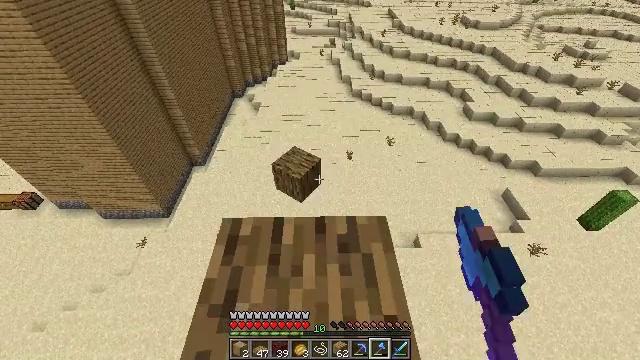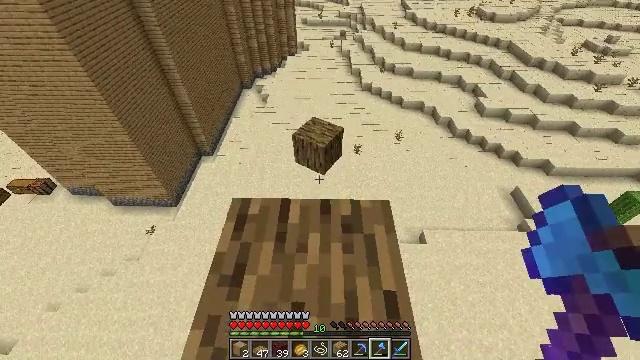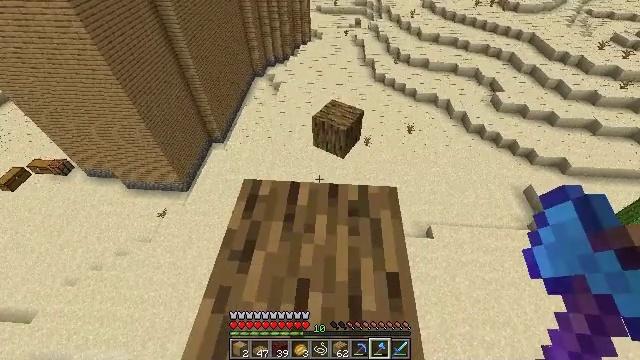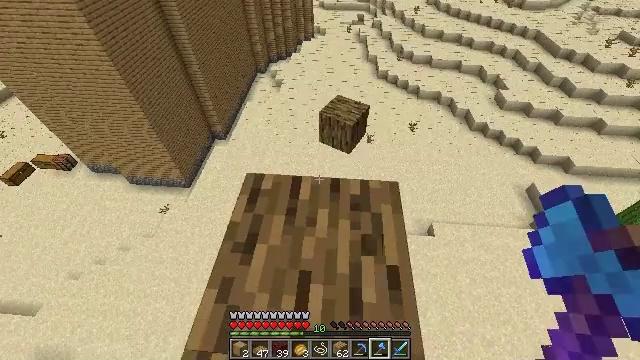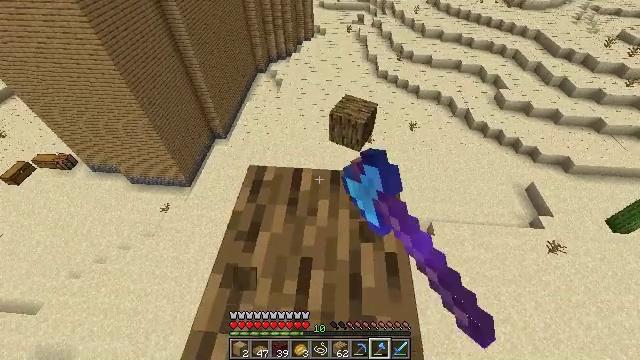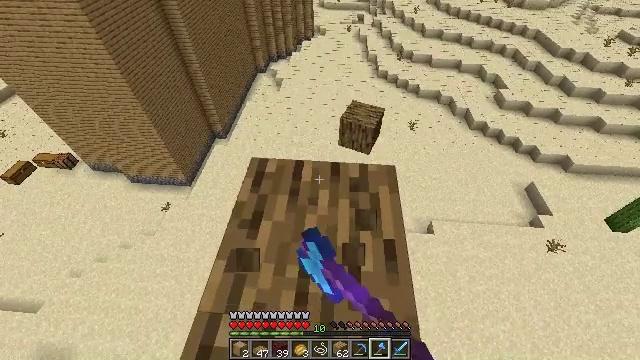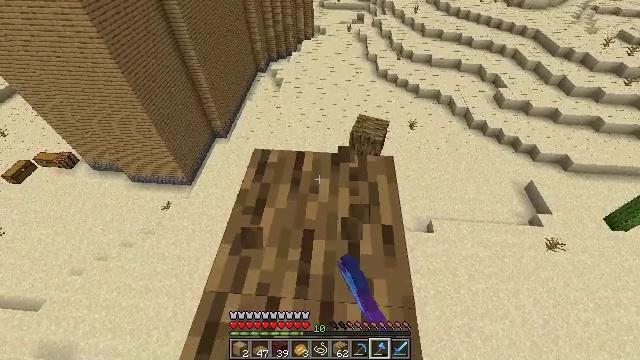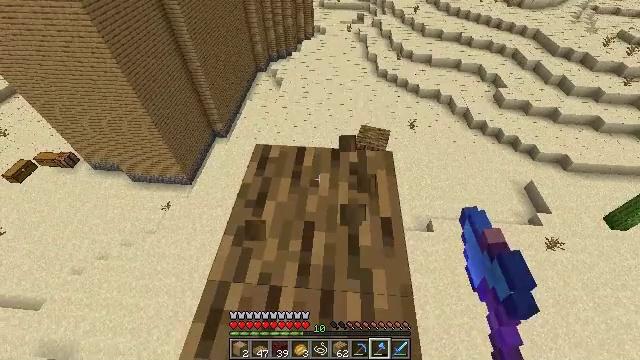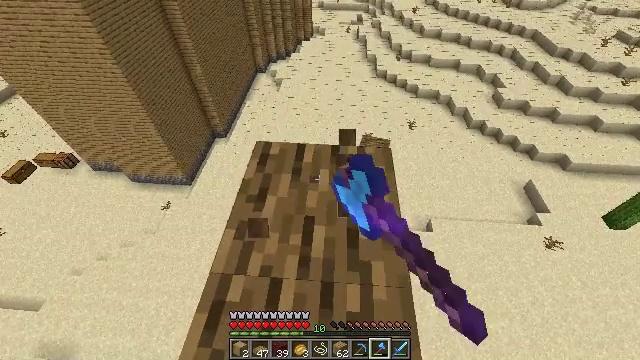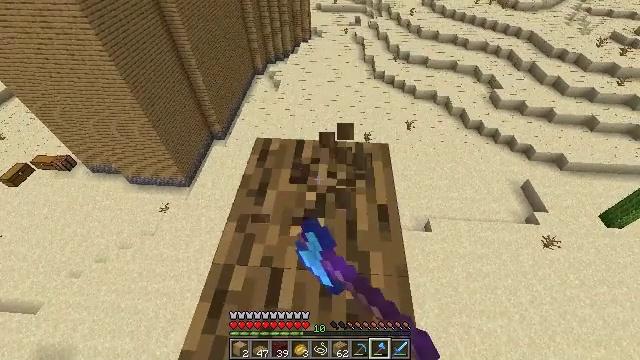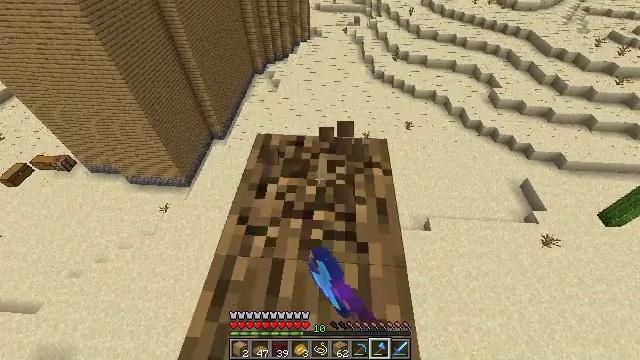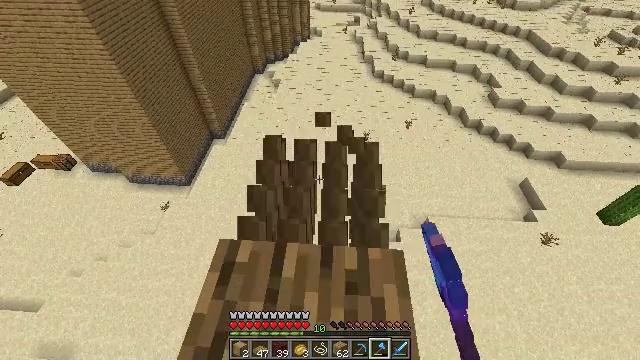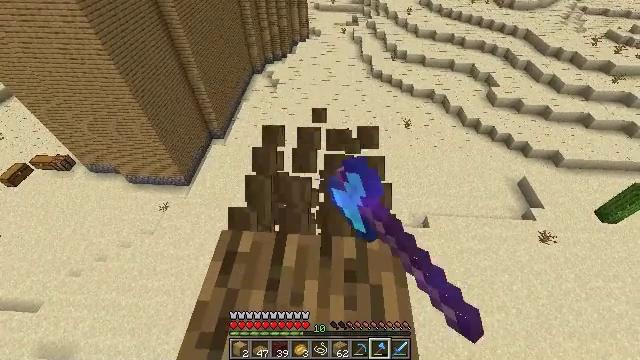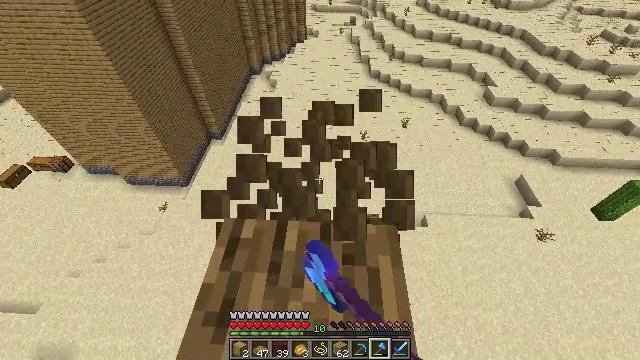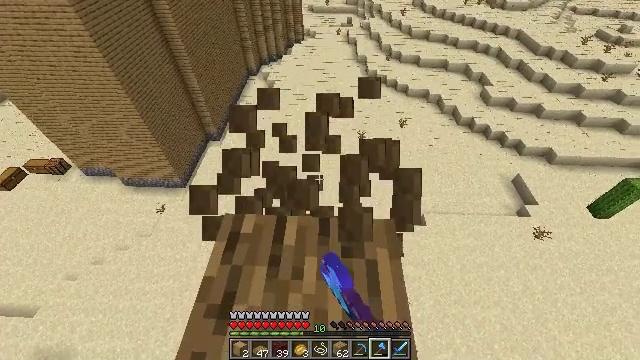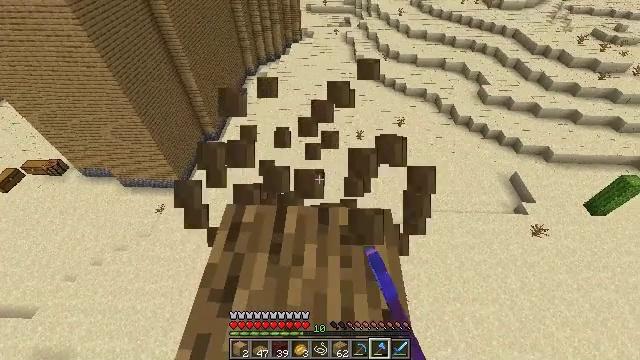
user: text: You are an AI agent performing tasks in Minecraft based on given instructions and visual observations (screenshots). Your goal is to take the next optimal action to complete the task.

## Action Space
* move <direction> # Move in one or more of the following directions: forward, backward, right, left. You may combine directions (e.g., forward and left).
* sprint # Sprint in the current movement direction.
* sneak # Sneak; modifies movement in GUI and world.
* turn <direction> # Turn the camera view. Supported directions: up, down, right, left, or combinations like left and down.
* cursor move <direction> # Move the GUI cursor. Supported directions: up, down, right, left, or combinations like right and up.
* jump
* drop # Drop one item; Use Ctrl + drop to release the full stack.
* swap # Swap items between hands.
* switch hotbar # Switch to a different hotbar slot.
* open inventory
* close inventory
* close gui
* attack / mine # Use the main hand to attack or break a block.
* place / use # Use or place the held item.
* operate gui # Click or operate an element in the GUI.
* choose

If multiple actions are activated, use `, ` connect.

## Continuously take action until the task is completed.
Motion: motion action
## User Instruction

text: Mine oak wood from the tree.
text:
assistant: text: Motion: move back, sneak, turn left and down, attack / mine
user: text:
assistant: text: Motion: move back, sneak, turn left and down, attack / mine
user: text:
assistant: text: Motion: move back, sneak, attack / mine
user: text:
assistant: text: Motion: move back, sneak, attack / mine
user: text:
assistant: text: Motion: move back, sneak, attack / mine
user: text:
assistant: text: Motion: move back, sneak, attack / mine
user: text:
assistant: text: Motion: move back, sneak, attack / mine
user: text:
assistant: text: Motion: move back, sneak, attack / mine
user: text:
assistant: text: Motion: move back, sneak, attack / mine
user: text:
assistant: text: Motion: move back, sneak, attack / mine
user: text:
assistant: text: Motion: move back, sneak, attack / mine
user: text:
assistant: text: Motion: move back, sneak, attack / mine
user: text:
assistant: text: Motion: move back, sneak, attack / mine
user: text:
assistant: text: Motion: move back, sneak, attack / mine
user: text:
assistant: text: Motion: move back, sneak, attack / mine
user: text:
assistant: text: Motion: move back, sneak, attack / mine
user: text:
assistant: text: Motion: move back, sneak, attack / mine
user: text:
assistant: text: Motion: move back, sneak, attack / mine
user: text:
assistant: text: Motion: move back and move left, sneak, attack / mine
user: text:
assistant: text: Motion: move back and move left, sneak, attack / mine
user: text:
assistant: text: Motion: move back and move left, sneak, attack / mine
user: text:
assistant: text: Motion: move back, sneak, attack / mine
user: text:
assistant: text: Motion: move back, sneak, attack / mine
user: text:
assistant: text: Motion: move back, sneak, attack / mine
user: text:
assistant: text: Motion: move back, sneak, attack / mine
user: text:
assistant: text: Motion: move back, sneak, attack / mine
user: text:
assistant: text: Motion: move back, sneak, attack / mine
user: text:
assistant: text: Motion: move back, sneak, attack / mine
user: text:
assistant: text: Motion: move back, sneak, attack / mine
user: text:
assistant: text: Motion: move back, sneak, turn right, attack / mine